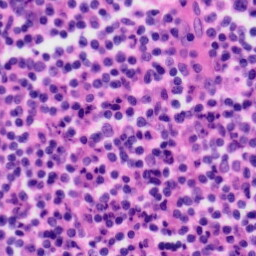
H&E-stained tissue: Tonsil